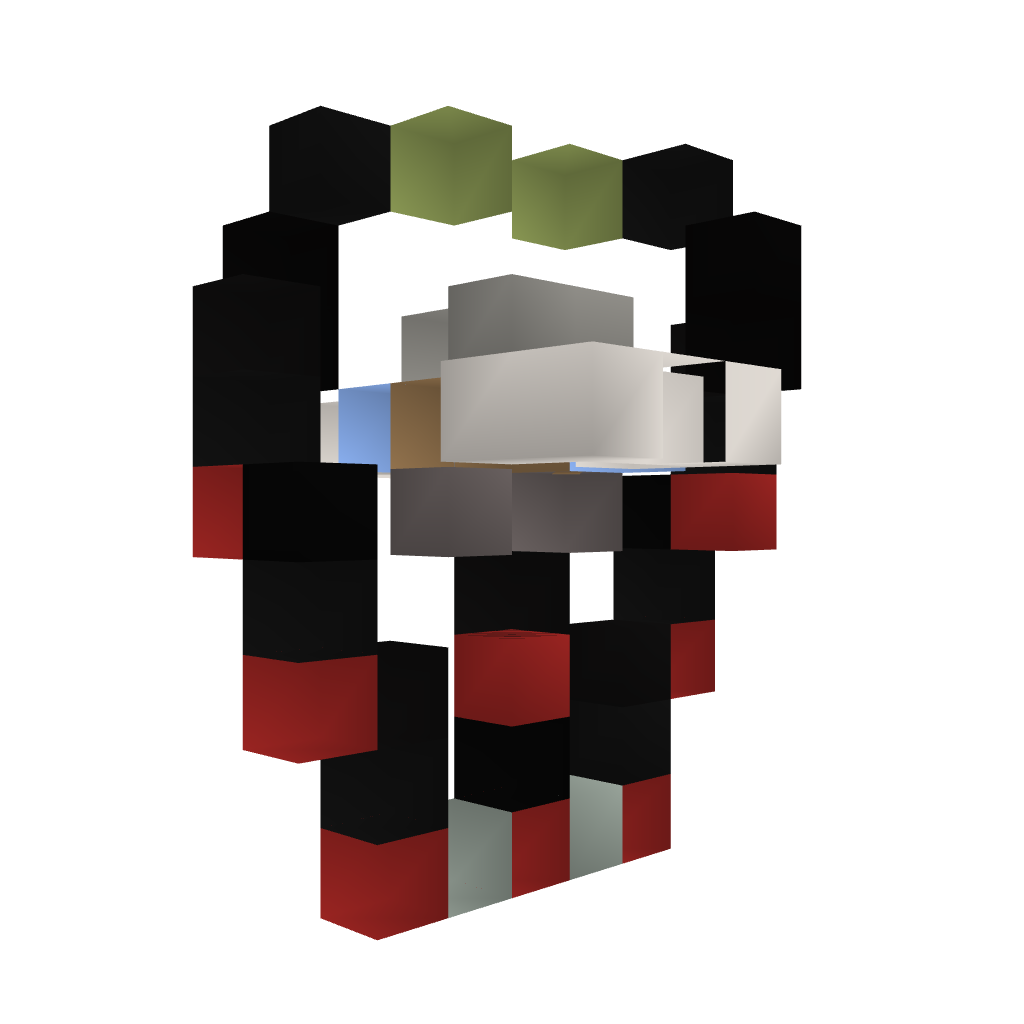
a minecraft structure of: Fairtrade